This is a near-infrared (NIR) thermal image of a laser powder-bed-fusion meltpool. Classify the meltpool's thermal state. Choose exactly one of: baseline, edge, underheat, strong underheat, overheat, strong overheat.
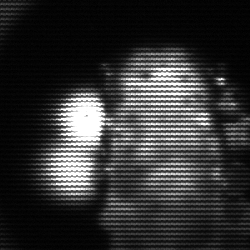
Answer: strong underheat